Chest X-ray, AP view. Patient: 75 years old, sex M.
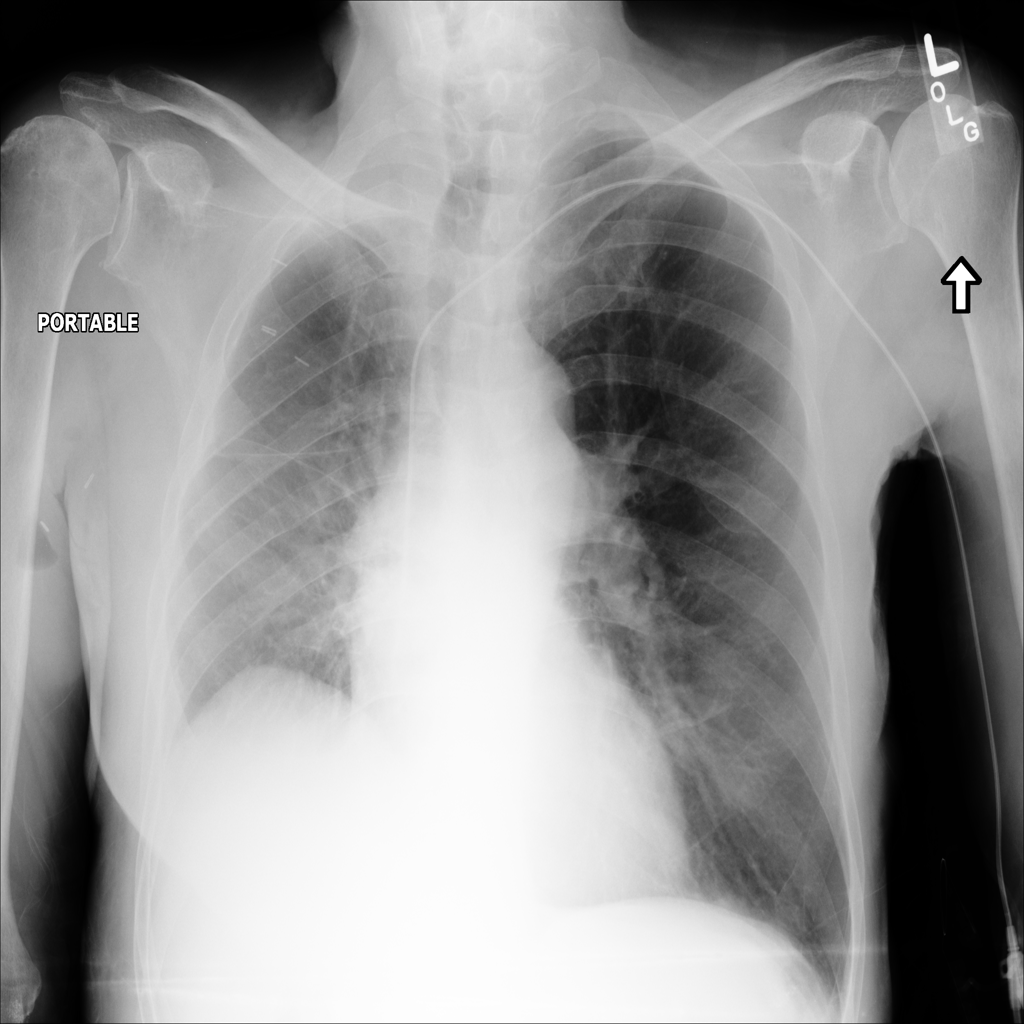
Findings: No Finding